Interaction volume radius: 10 \u00c5
Interaction volume height: 10 \u00c5
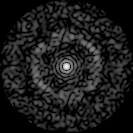
Disorder parameter: 0.8508